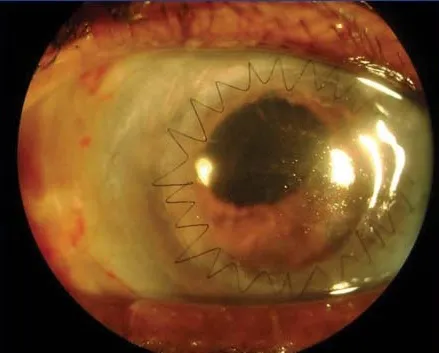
Image showing penetrating keratoplasty with scleral fixated intraocular lens implantation at first week post-operation.
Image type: ophthalmic_imaging (fundus_photograph)